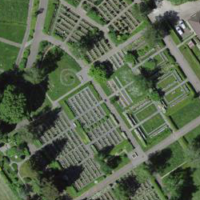
EUNIS habitat code: 53
Species observed at this site:
Pinus sylvestris